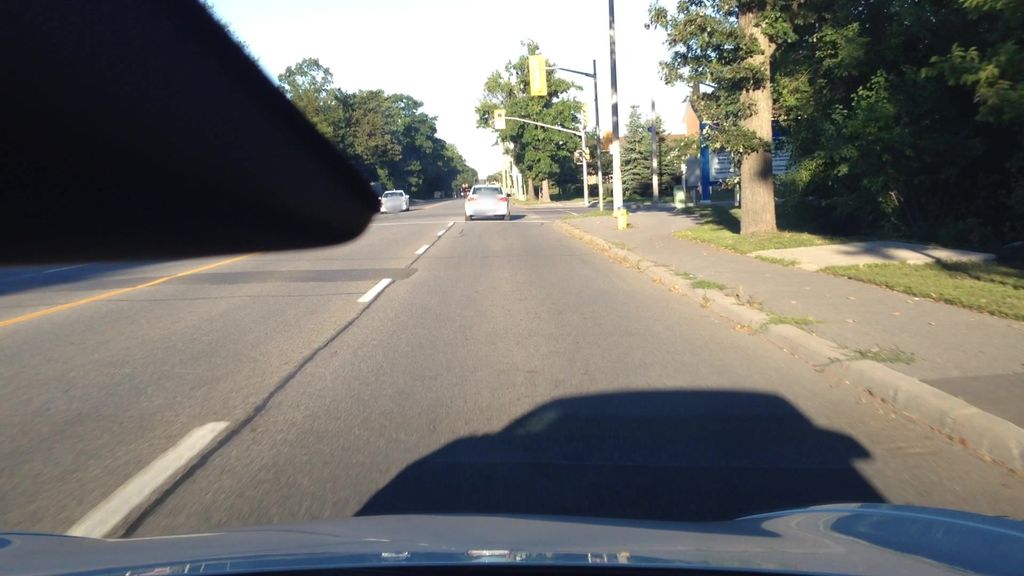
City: ottawa-gatineau